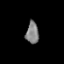
Tissue: prostate
Cell type: B cells
Senescence score: 0.7158
Nuclear area (px): 276
Mean DAPI intensity: 126.634